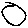
Label: circle